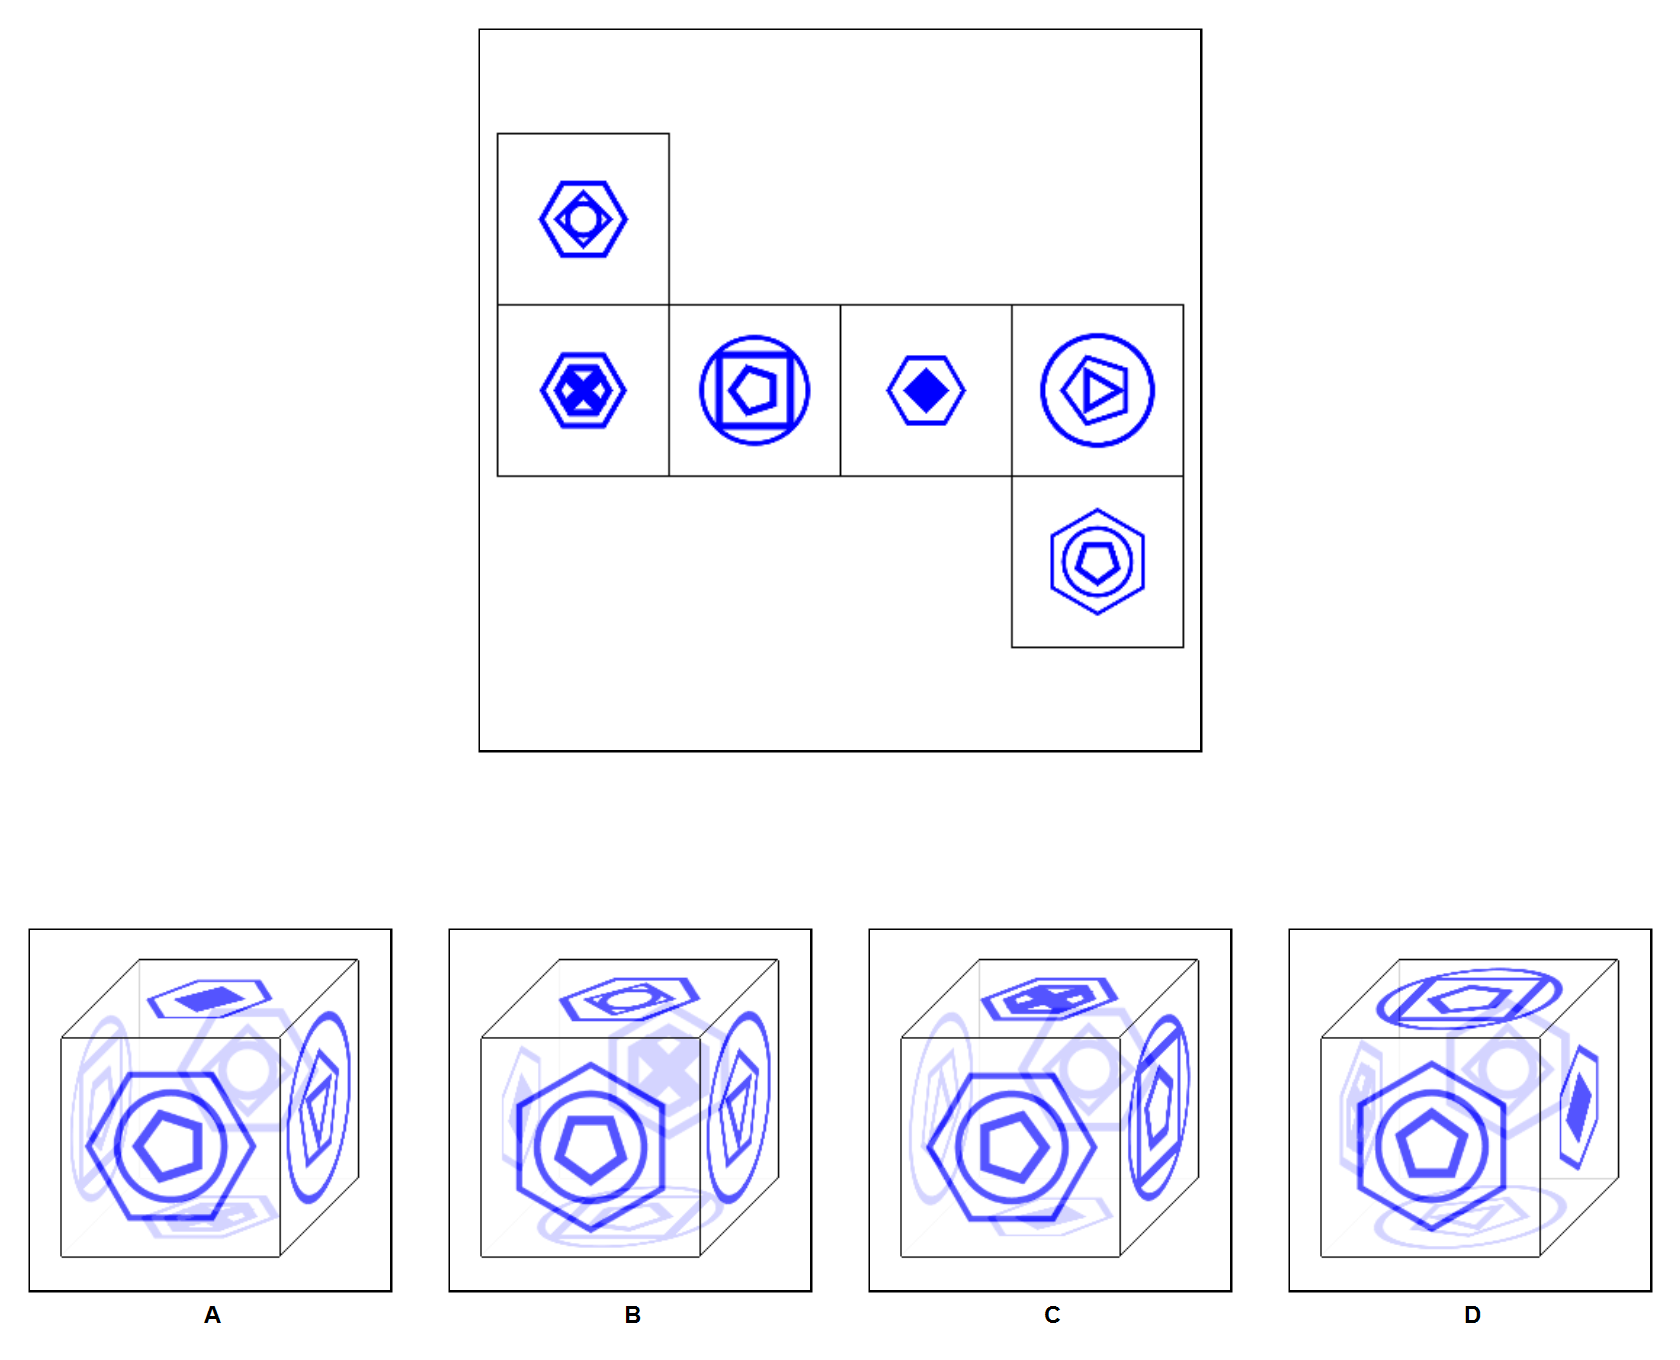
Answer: B